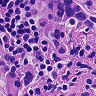
Metastatic tissue present: yes